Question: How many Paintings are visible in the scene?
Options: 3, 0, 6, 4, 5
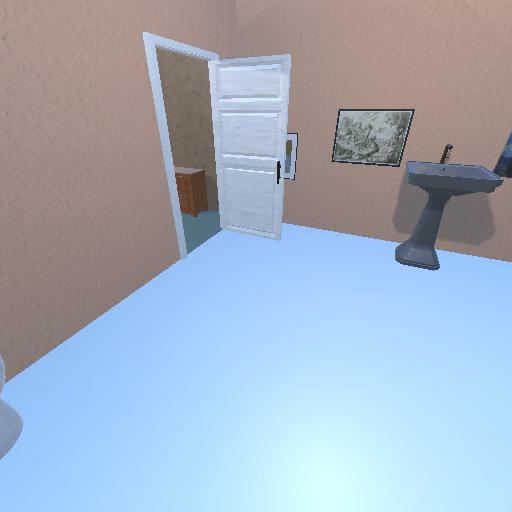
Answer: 3